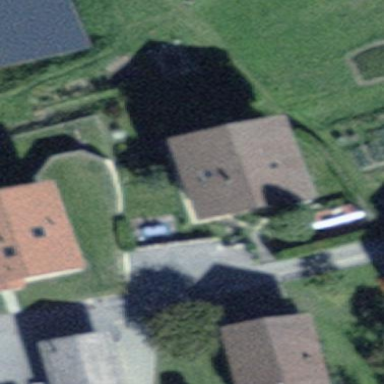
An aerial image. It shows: Simple and straightforward house.